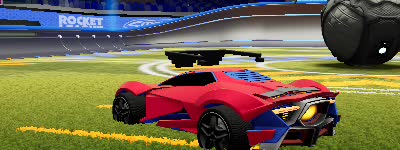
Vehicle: werewolf